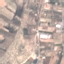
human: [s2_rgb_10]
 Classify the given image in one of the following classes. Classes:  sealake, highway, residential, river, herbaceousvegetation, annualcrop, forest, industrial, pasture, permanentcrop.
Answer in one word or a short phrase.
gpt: PermanentCrop